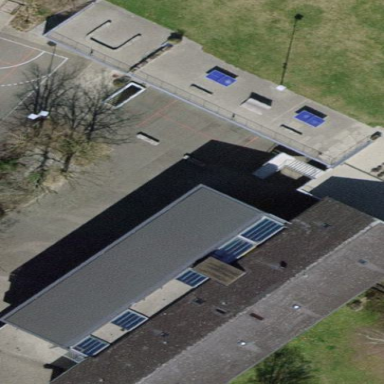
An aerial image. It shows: School building.